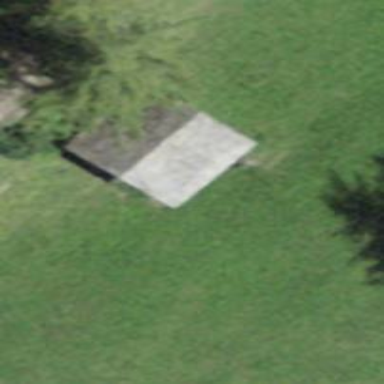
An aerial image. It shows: Hut.